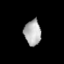
Tissue: prostate
Cell type: T cells
Senescence score: 0.6952
Nuclear area (px): 420
Mean DAPI intensity: 175.088